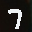
Label: 7